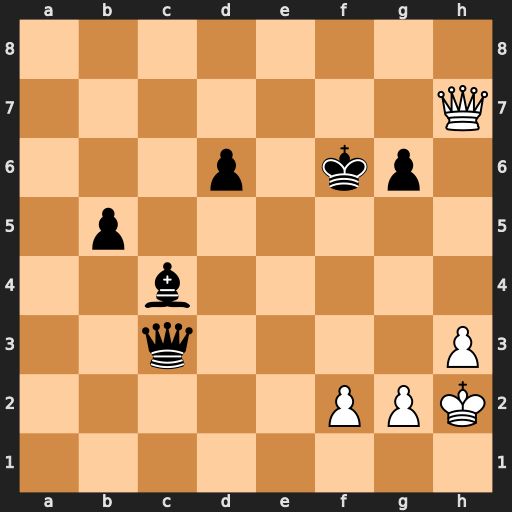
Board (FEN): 8/7Q/3p1kp1/1p6/2b5/2q4P/5PPK/8
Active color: w
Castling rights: -
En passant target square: -
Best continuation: Qh8+ Ke6 Qxc3